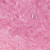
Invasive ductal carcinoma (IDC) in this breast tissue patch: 0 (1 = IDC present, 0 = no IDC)